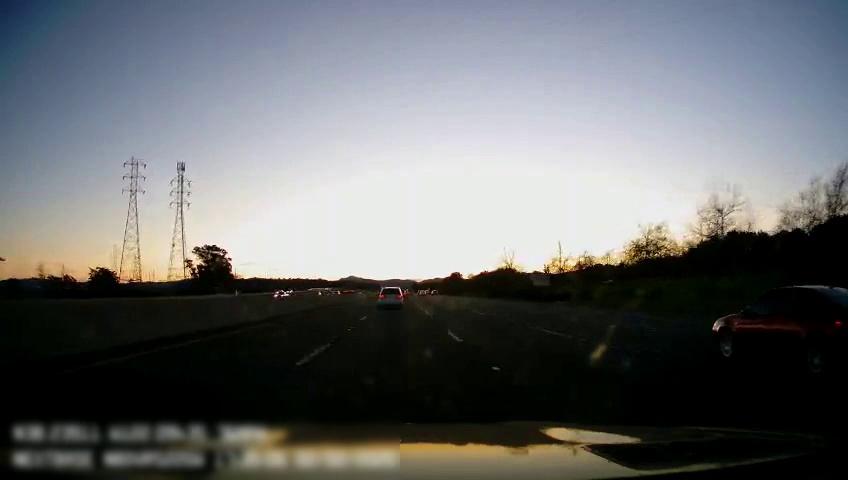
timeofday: Dusk/Dawn/Twilight
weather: Sunny
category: Drivable Space
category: Vehicles | Truck
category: Vehicles | Car
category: Vehicles | SUV
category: Vehicles | Car
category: Lanes | Alternate Lane
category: Lanes | Current Lane
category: Lanes | Current Lane
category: Lanes | Alternate Lane
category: Lanes | Alternate Lane